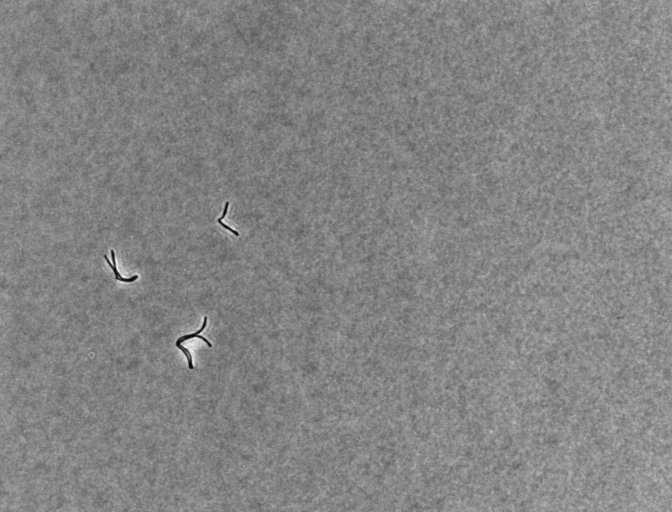
Phase contrast microscopy, 20x objective, 3 h incubation